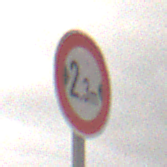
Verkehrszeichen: TatsaechlicheBreite2Komma3
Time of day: Midday
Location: Outdoor (Nature)
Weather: Overcast
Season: NotSpecified
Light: Natural